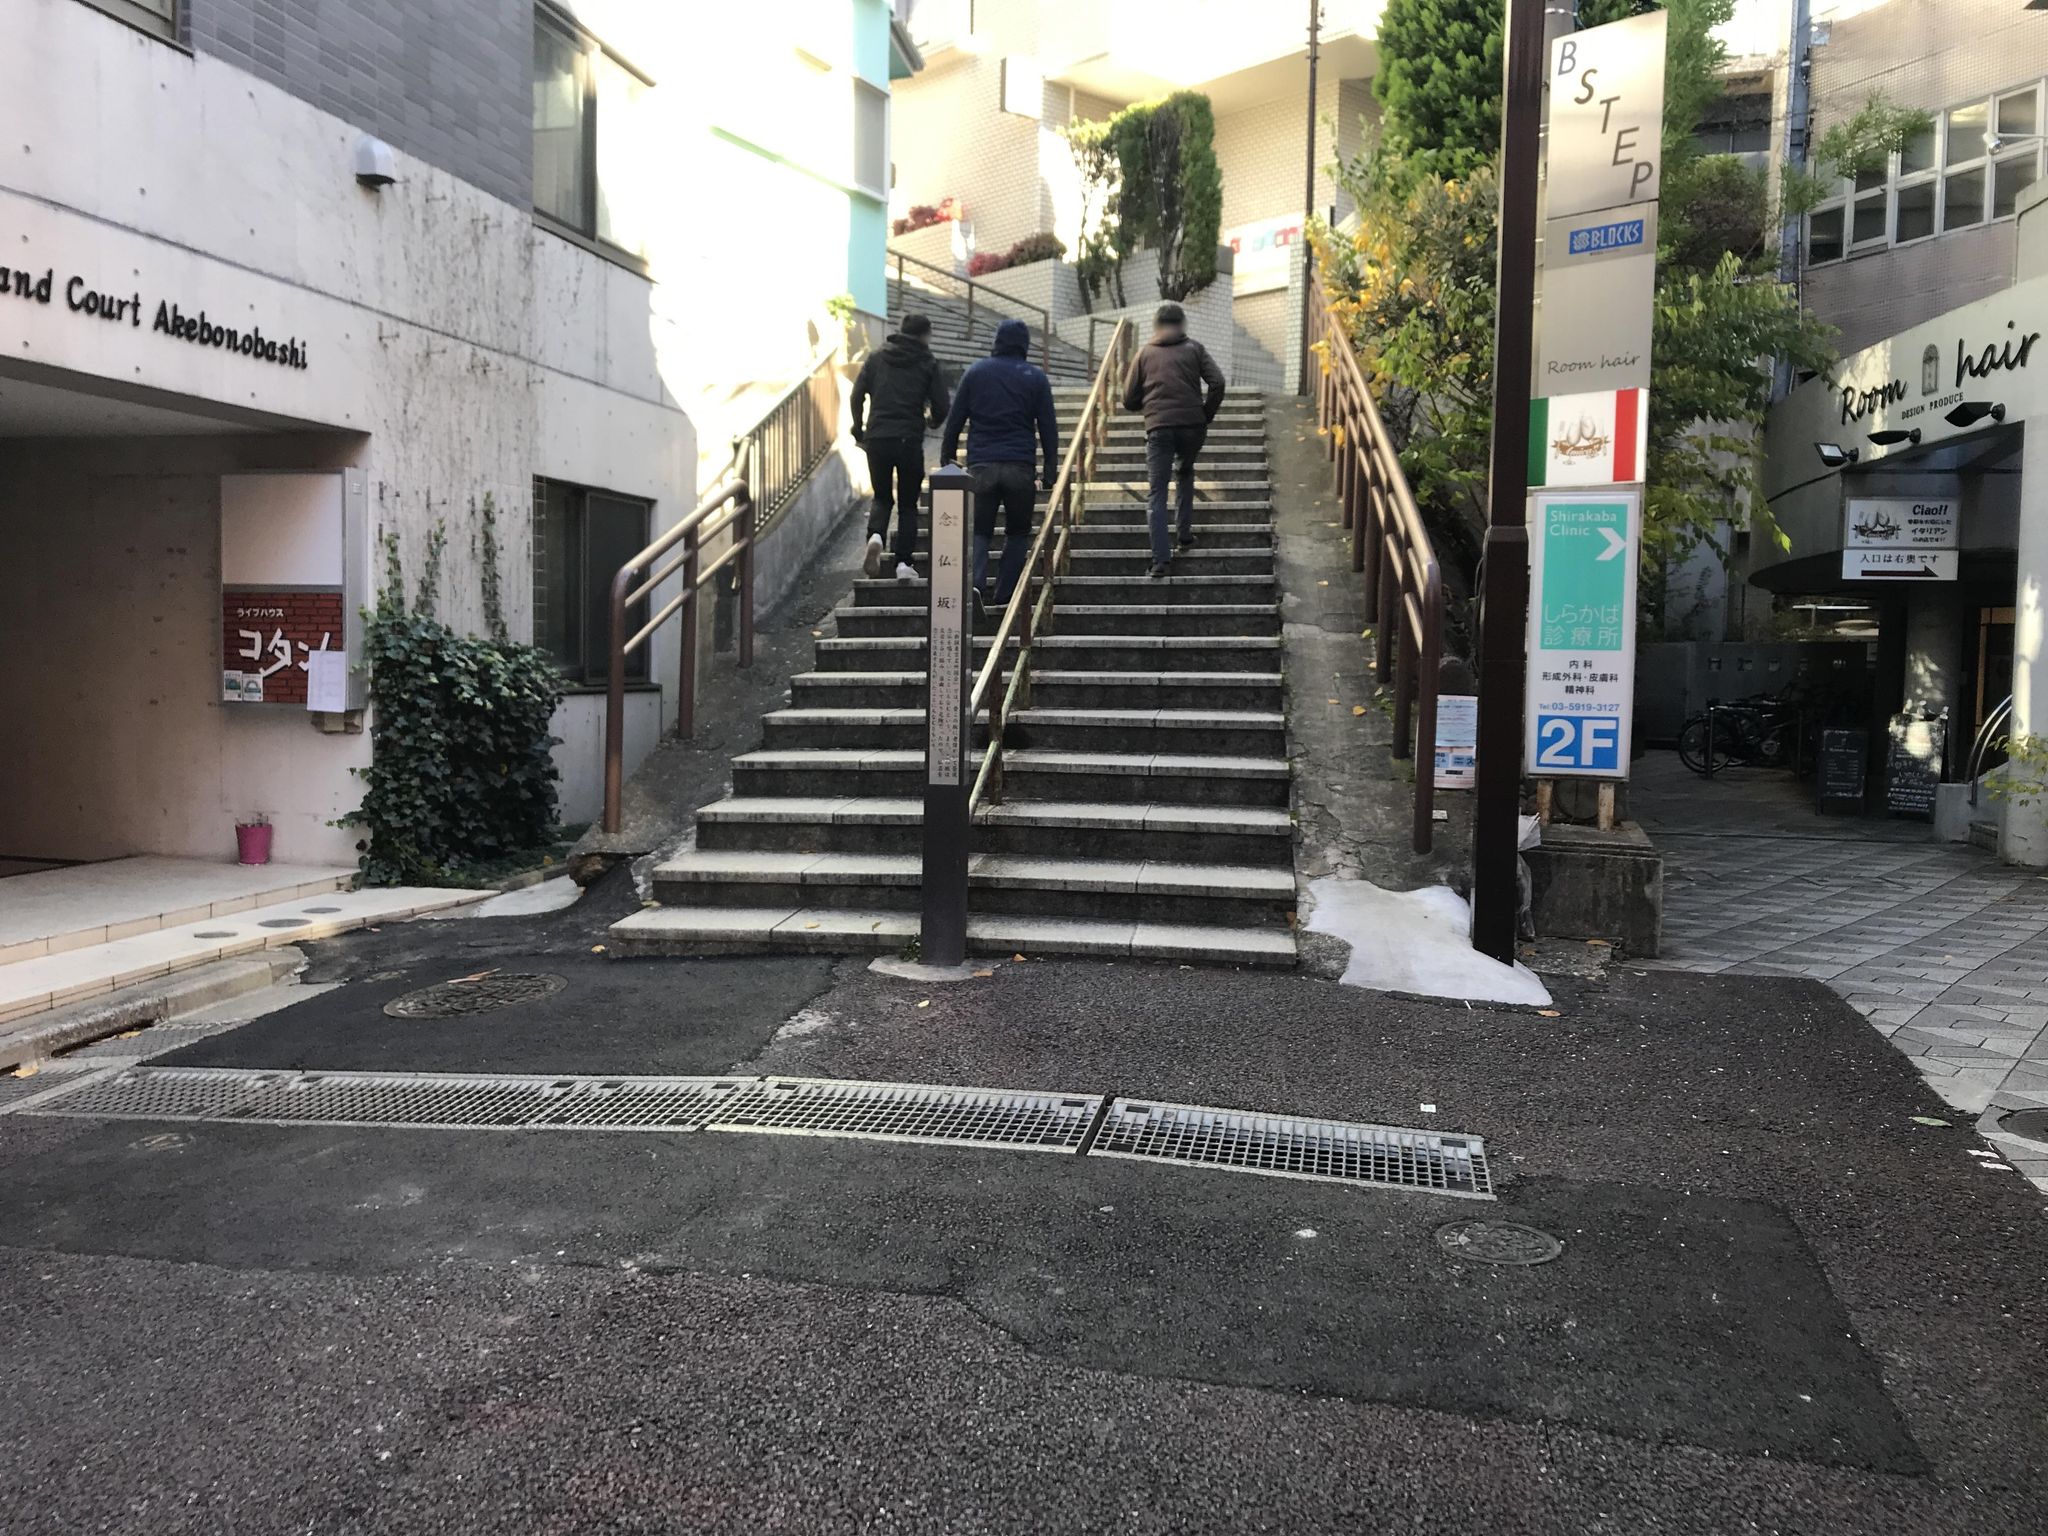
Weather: clear
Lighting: day
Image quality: good
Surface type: walking surface
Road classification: residential, steps
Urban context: urban centre
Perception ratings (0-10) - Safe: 2.08, Lively: 5.63, Beautiful: 0.95, Boring: 0.91, Depressing: 1.2, Wealthy: 7.51